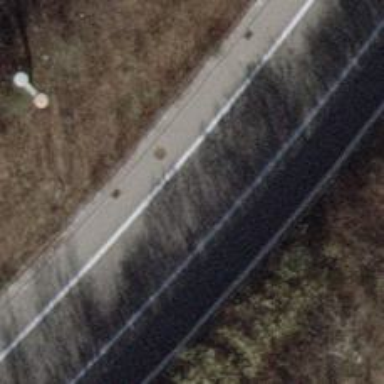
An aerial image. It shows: Asphalt motorway link.